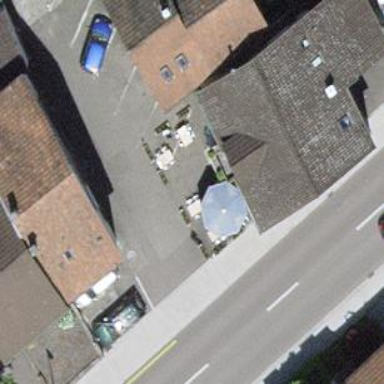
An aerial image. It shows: Building that serves as fuel station.